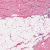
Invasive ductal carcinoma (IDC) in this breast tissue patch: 1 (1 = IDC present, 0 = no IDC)